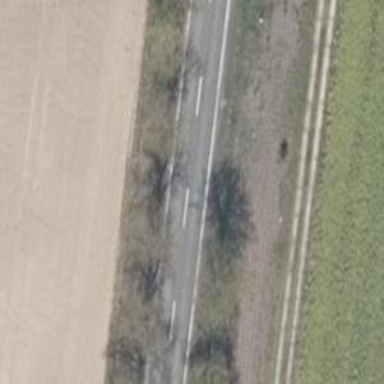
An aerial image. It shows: Row of trees in natural setting.